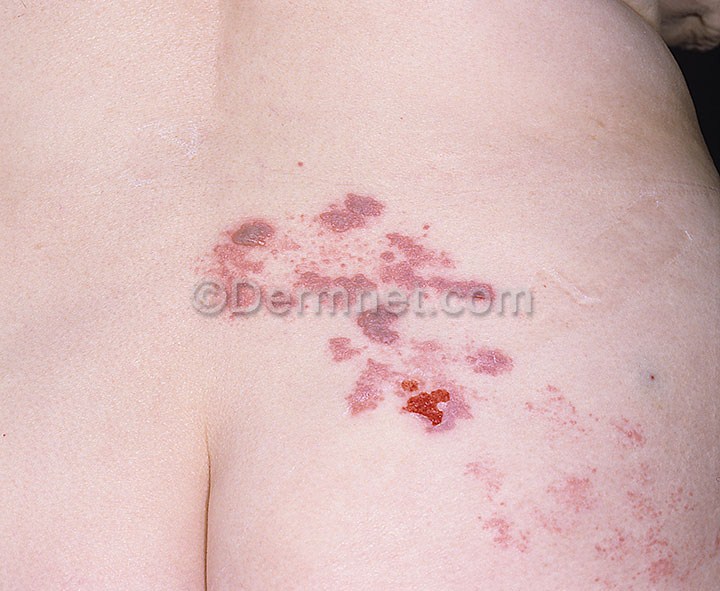
Disease: Warts Molluscum and other Viral Infections